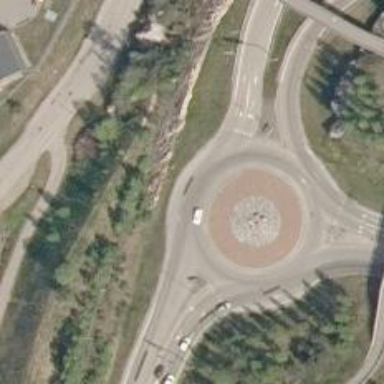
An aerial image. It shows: Secondary road with asphalt surface leading to roundabout junction.